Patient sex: M
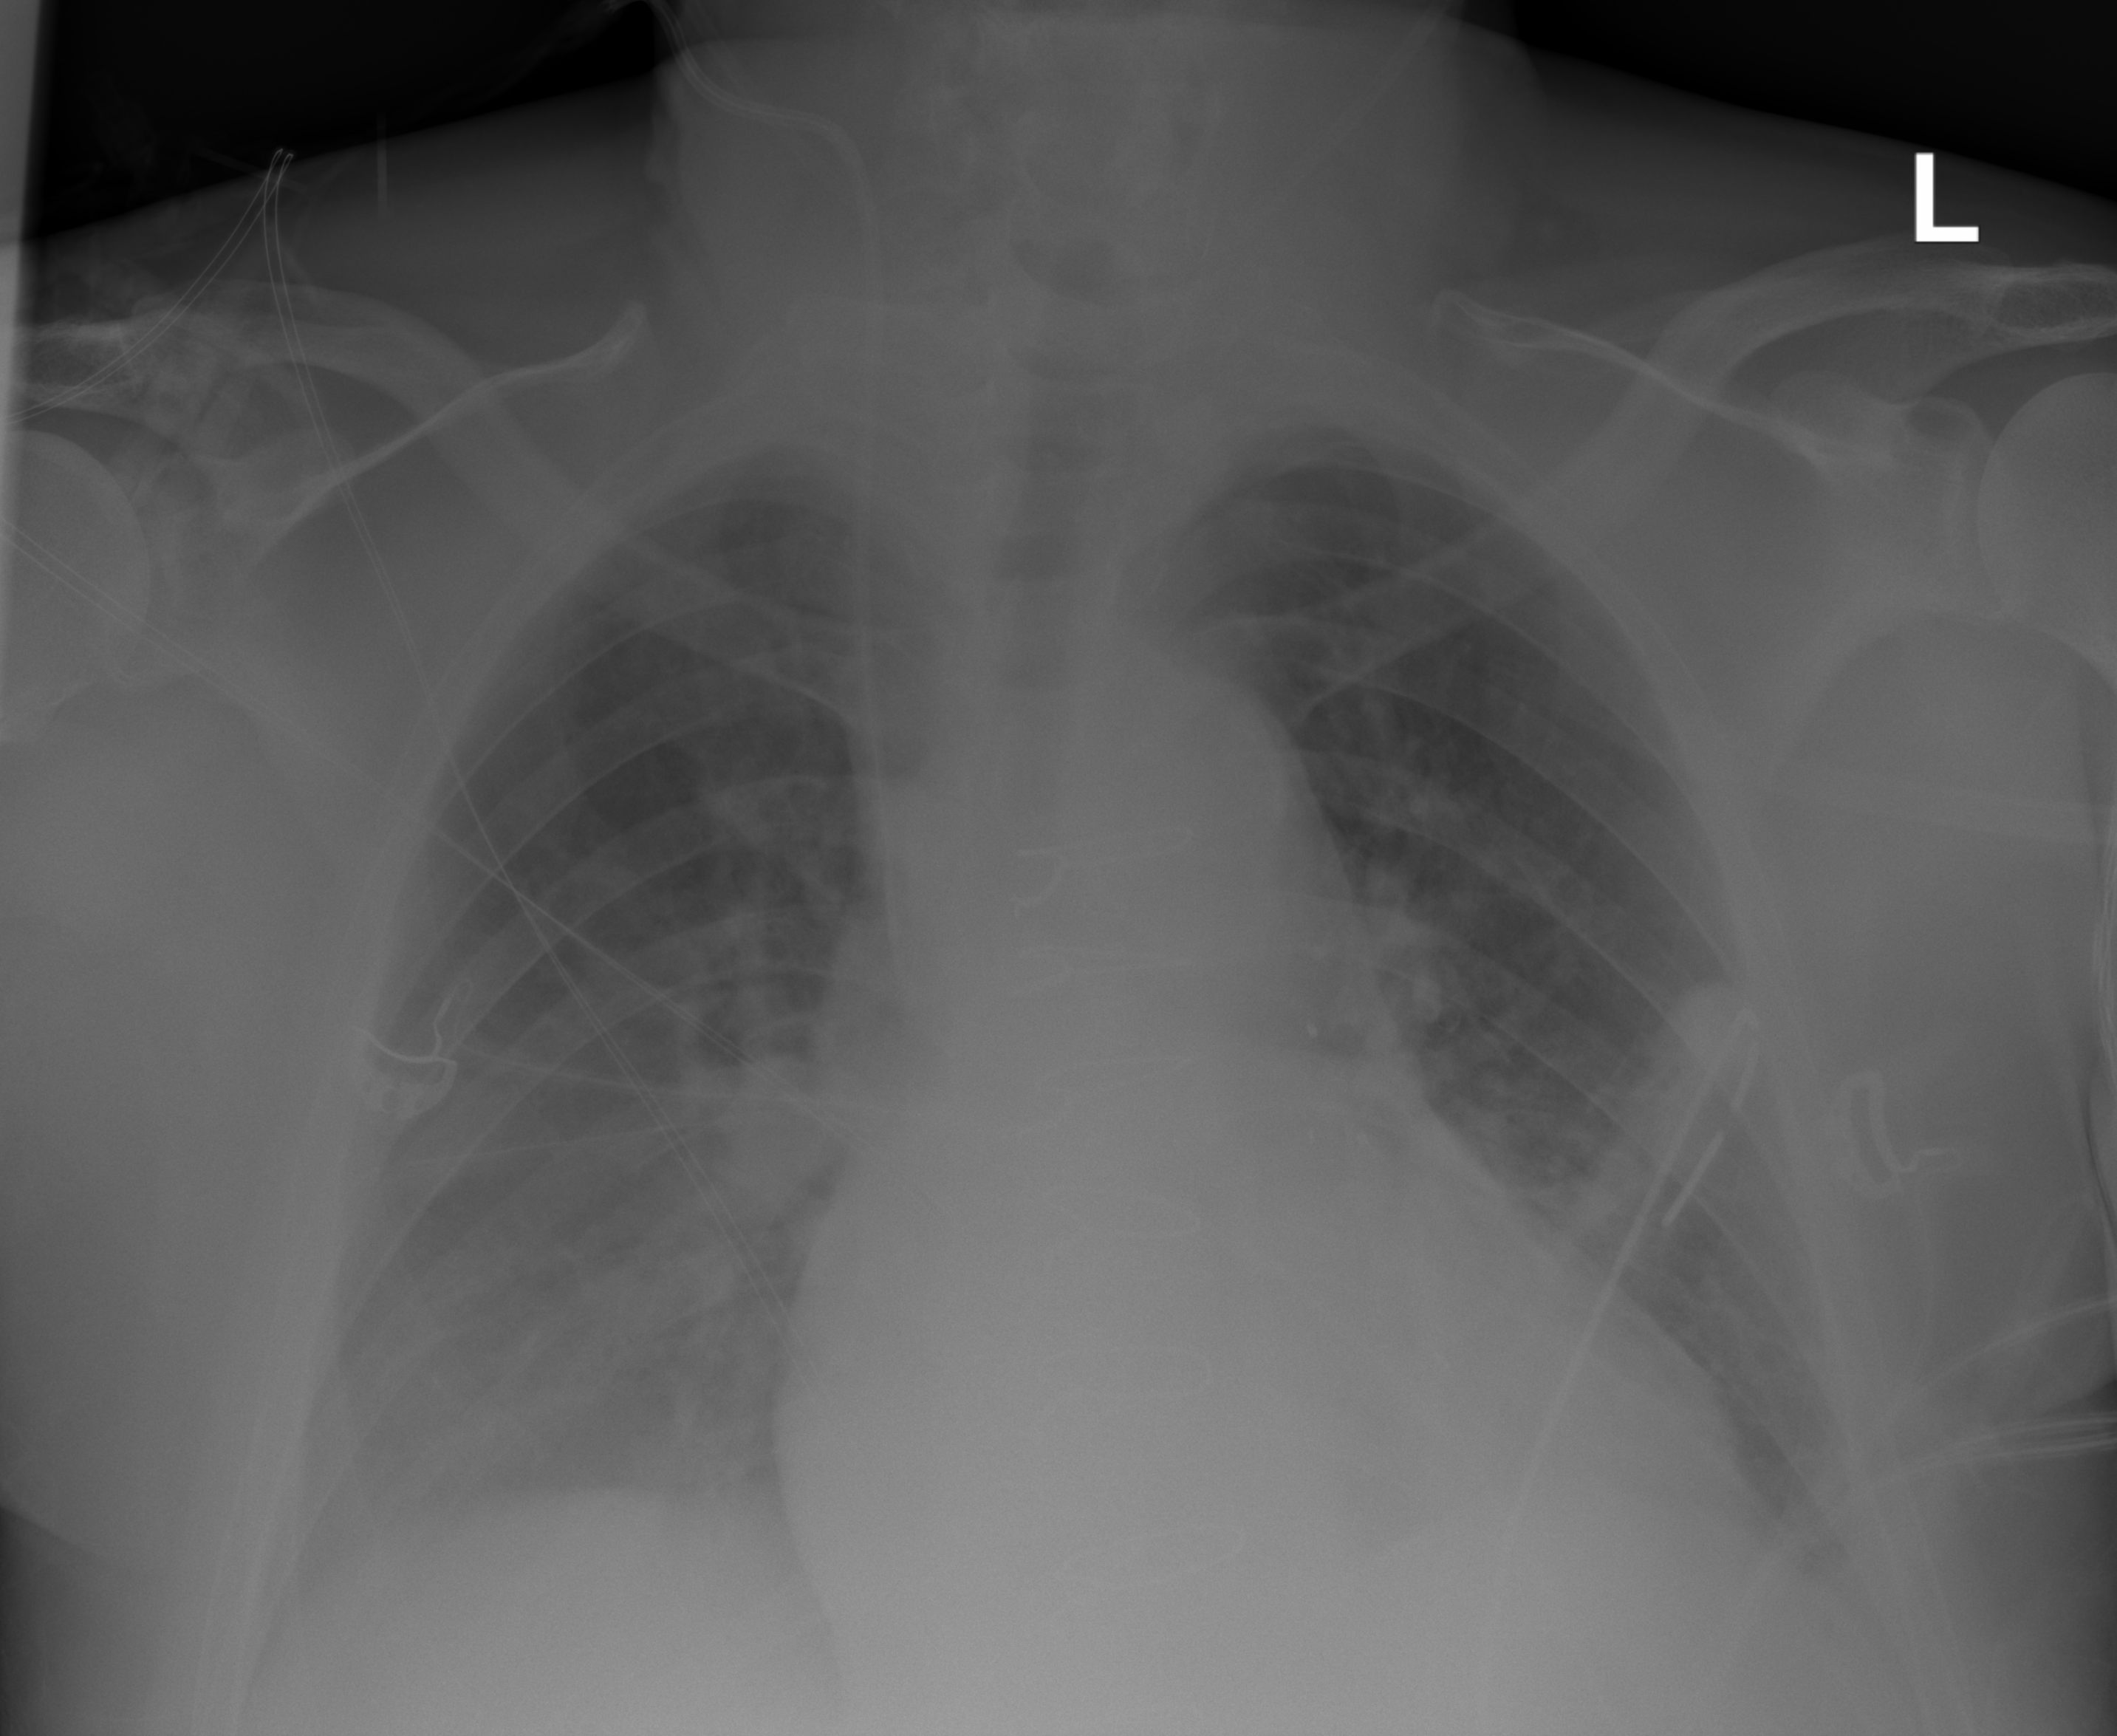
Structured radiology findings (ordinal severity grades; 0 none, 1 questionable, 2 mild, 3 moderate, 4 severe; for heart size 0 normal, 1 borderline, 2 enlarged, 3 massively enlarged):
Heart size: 2
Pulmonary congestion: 2
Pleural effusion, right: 2
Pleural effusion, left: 2
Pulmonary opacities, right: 0
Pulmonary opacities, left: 0
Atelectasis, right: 2
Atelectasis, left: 2